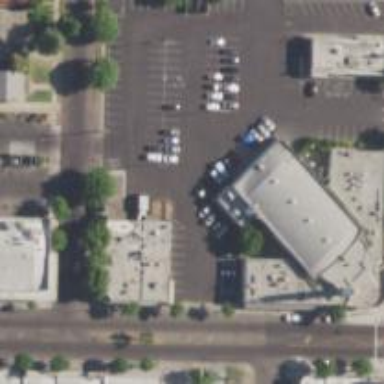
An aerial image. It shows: Commercial building housing cinema.